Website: macys
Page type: billing-address
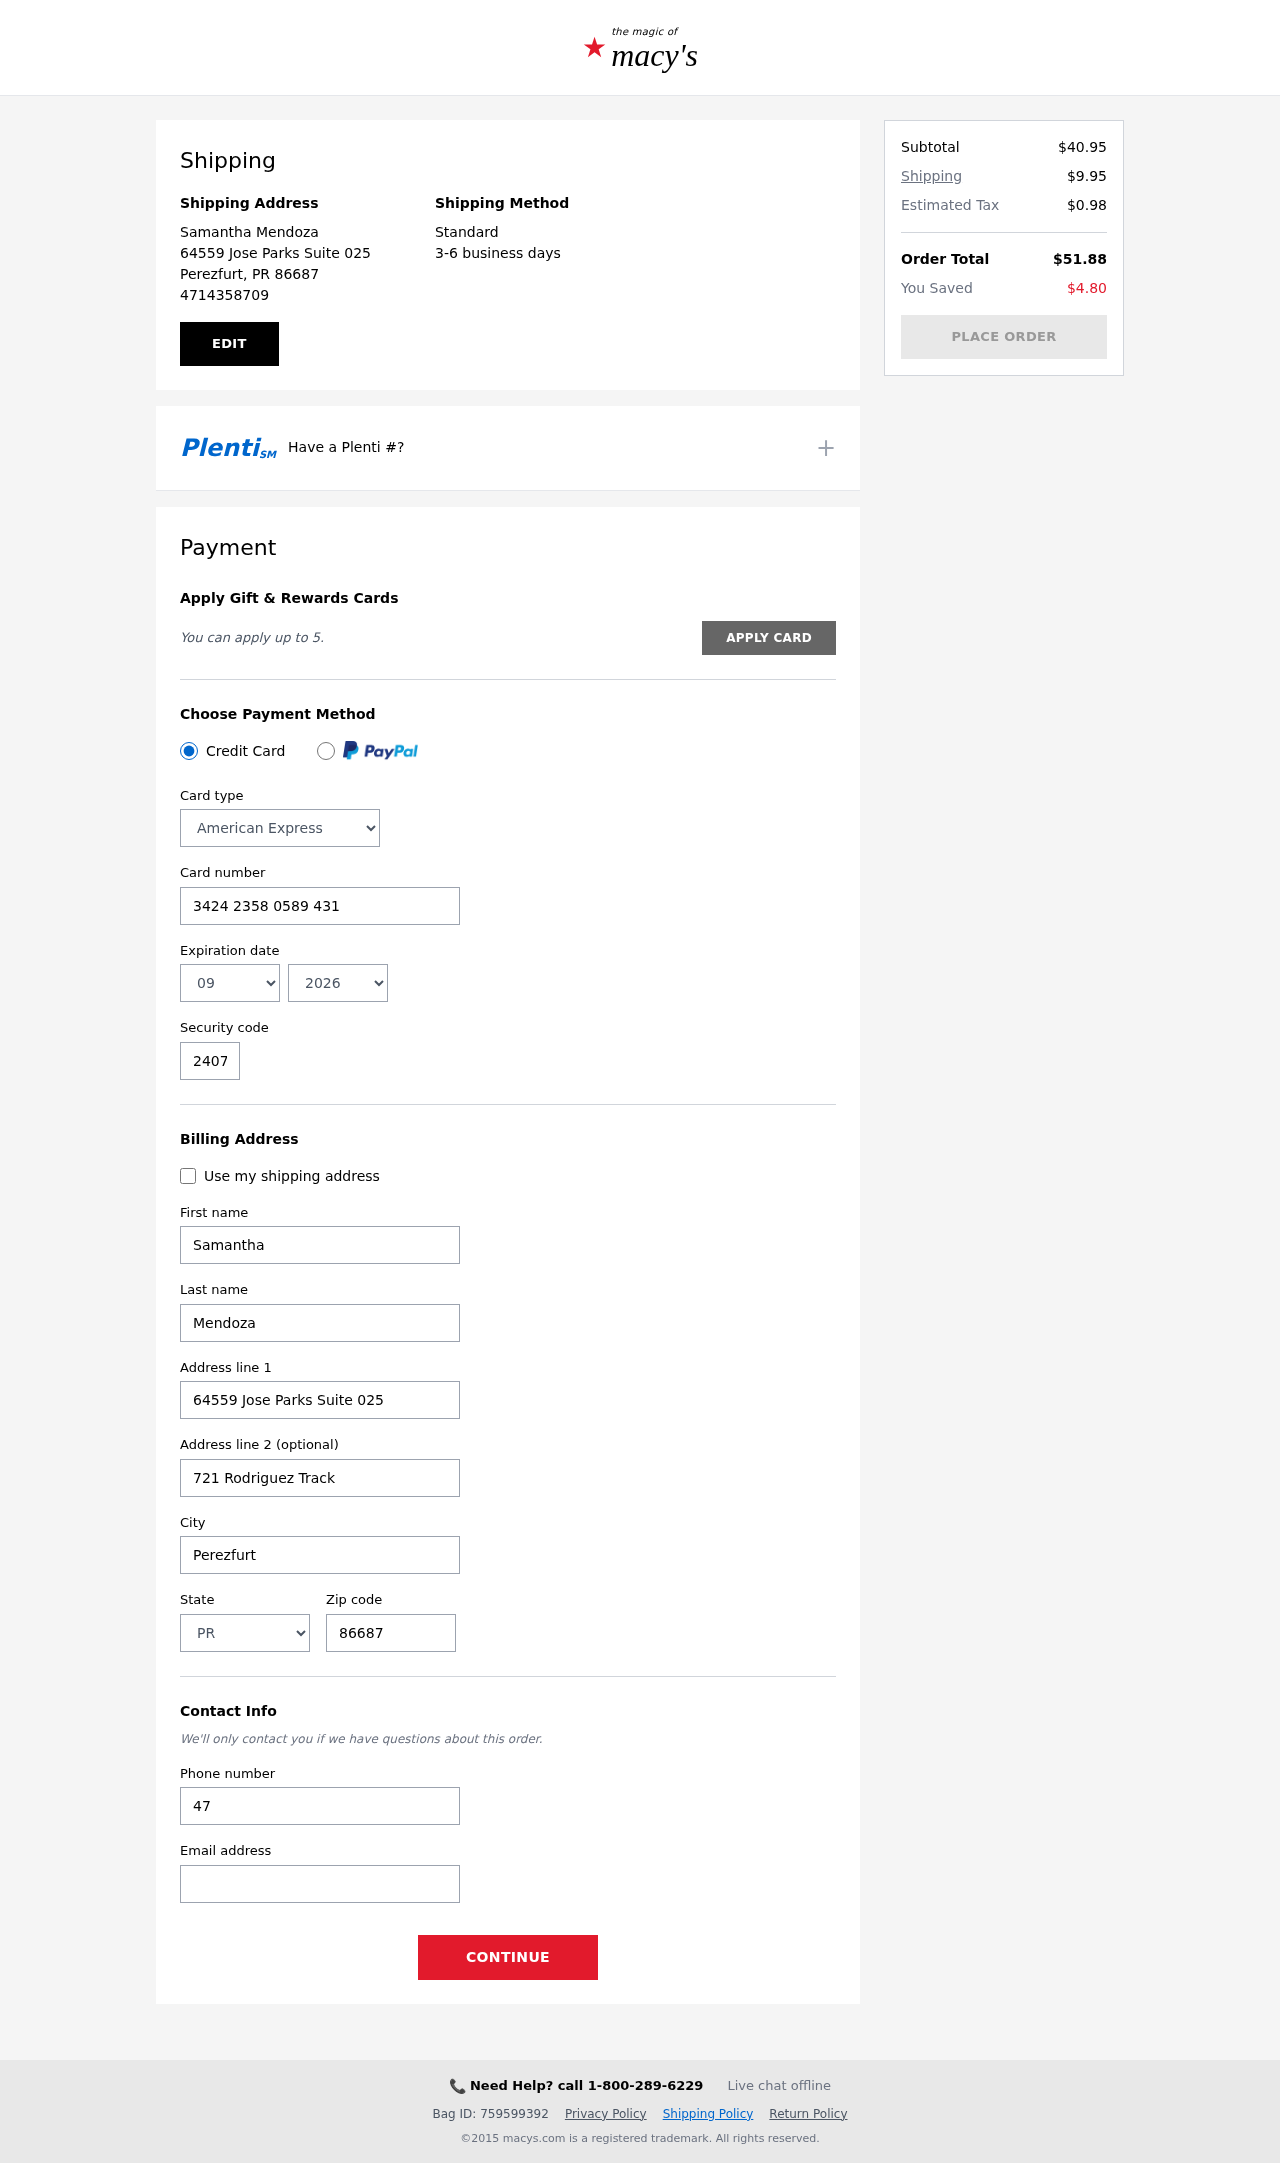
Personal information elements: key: PII_CARD_CVV
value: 2407
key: PII_CARD_EXPIRY_MONTH
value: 09
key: PII_CARD_EXPIRY_YEAR
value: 26
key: PII_CARD_NUMBER
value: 3424 2358 0589 431
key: PII_CARD_TYPE
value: American Express
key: PII_CITY
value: Perezfurt
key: PII_CITY_STATE_ZIP
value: Perezfurt, PR 86687
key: PII_EMAIL
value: samantha.mendoza@hotmail.com
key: PII_FIRSTNAME
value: Samantha
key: PII_FULLNAME
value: Samantha Mendoza
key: PII_LASTNAME
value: Mendoza
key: PII_PHONE
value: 4714358709
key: PII_POSTCODE
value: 86687
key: PII_STATE
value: PR
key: PII_STREET
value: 64559 Jose Parks Suite 025
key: PII_STREET2
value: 721 Rodriguez Track
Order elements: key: ORDER_SUBTOTAL
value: $40.95
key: ORDER_SHIPPING_COST
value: $9.95
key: ORDER_TAX
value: $0.98
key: ORDER_TOTAL
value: $51.88
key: ORDER_SAVINGS
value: $4.80